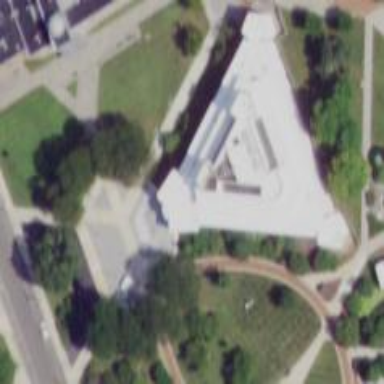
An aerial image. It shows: Building that serves as library.